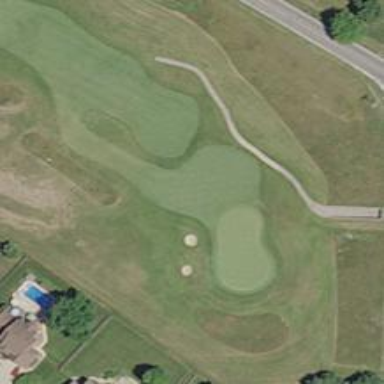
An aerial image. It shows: Path for both road and golf.